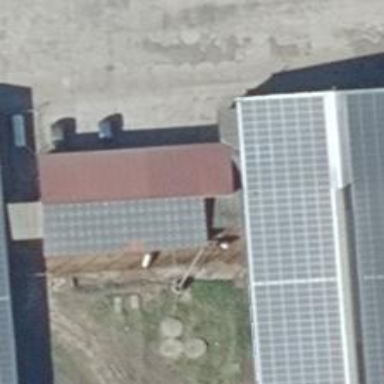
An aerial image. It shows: Building equipped with small solar photovoltaic panel for electricity generation.